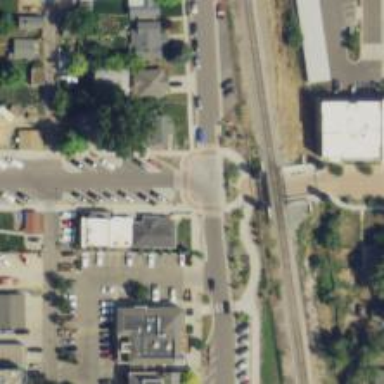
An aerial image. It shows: Marked road crossing.